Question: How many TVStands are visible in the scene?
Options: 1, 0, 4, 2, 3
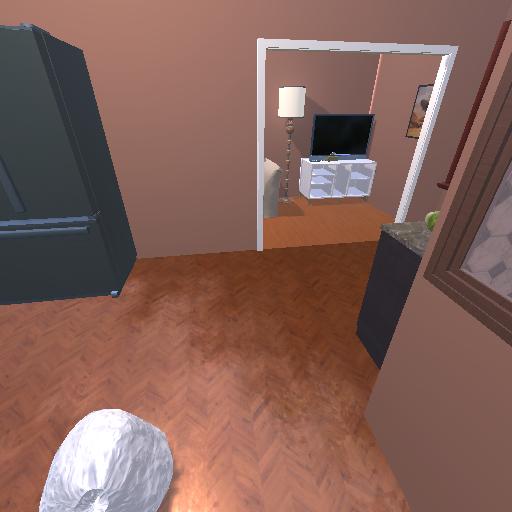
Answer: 1